Question: I'm trying to create a 'UITextView' where the height increase dynamically.
There is a 'UIView' to group this 'UITextView' with a 'UIButton'.
I've added a observer to the 'NSnotificationCenter' for the 'UITextViewTextDidChangeNotification' notification.
According to the height of the current tapping text , I create a new 'CGRect':
'''
CGRect newRect = [contentTextView.text boundingRectWithSize:CGSizeMake(222, CGFLOAT_MAX)
options:(NSStringDrawingUsesLineFragmentOrigin|NSStringDrawingUsesFontLeading) attributes:@{NSFontAttributeName:font} context:nil];
'''
Then, I change the size of the current 'UIView':
'''
CGRect tmp = commentView.frame;
CGRect fitRectForView = CGRectMake(tmp.origin.x, tmp.origin.y - abs(newRectH - commentView.frame.size.height), tmp.size.width, newRect.size.height);
commentView.frame = fitRectForView;
'''
Finally, I change the height of my 'UITextView':
'''
CGRect fitRectForTextView = CGRectMake(contentTextView.frame.origin.x, contentTextView.frame.origin.y, contentTextView.frame.size.width,newRectH);
contentTextView.frame = fitRectForTextView;
'''
Here is the log of the origin and the size of my 'contentTextView' variable before and after the fitting:
'''
//Before
contentTextView origin : 0.000000 ; 0.000000
contentTextView size : 33.000000 ; 251.000000
//After
contentTextView origin : 0.000000 ; 0.000000
contentTextView size : 84.000000 ; 251.000000
'''

With this screenshot, you can see that only my 'commentView''s height is changing.
I put a constraint on the 'send' button to keep it on the bottom of the 'UIView' (commentView) but it's not effective.
I can't find my mistake.
Here is my first source: <URL>
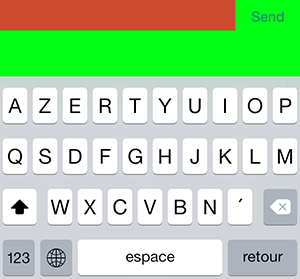
Answer: If your UITextView is on your View Controller's view and not inside a Keyboard input accessory view, then this is how I usually do it with constraints:
'''
-(void)viewDidLoad
{
...
myTextView = [[UITextView alloc] init];
myTextView.scrollEnabled = NO;
myTextView.translateAutoresizingMaskIntoConstraints = NO;
// -----------------------------------------------
// set textview delegate for delegate method
// -----------------------------------------------
myTextView.delegate = self;
// -----------------------------------------------
// put your code to setup all the constraint
// for your textView here
//
// Note: alternatively, you can set your constraints
// using Interface Builder.
// -----------------------------------------------
}
// -----------------------------------------------
// This is the UITextView delegate method so make
// sure your .h file has conformed to
// UITextViewDelegate method
// -----------------------------------------------
-(BOOL)textView:(UITextView *)textView shouldChangeTextInRange:(NSRange)range replacementText:(NSString *)text
{
...
// let autolayout know the textView needs to relayout
[textView invalidateIntrinsicContentSize];
return YES;
}
'''
## Additional info
If you want the button to appear the bottom of your view, then you need to set the button to pin to the bottom of your UIView container.
With constraints in code, this is how it's done:
'''
id views = @{"containerView": self.containerView, @"contentTextView": self. contentTextView, @"myButton": self.myButton};
// make your container view expand to fill up your root view
[self.view addConstraints:[NSLayoutConstraint constraintsWithVisualFormat:@"H:|[containerView]|" options:0 metrics:nil views:views]];
[self.view addConstraints:[NSLayoutConstraint constraintsWithVisualFormat:@"V:|[containerView]|" options:0 metrics:nil views:views]];
// text view constraints
[self.containerView addConstraints:[NSLayoutConstraint constraintsWithVisualFormat:@"H:|-10-[contentTextView]-10-[myButton]-10-|" options:0 metrics:nil views:views]];
[self.containerView addConstraints:[NSLayoutConstraint constraintsWithVisualFormat:@"V:|-10-[contentTextView]-10-|" options:0 metrics:nil views:views]];
// button constraints
// note here, we make the button bottom edge always same as text view's bottom edge.
[self.containerView addConstraint:[NSLayoutConstraint constraintWithItem:self.myButton attribute:NSLayoutAttributeBottom relatedBy:NSLayoutRelationEqual toItem:self.contentTextView attribute:NSLayoutAttributeBottom multiplier:1.0 constant:0.0]];
'''